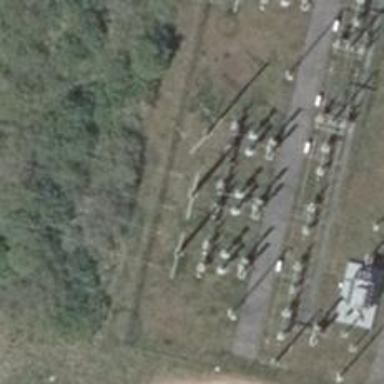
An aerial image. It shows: Cross-shaped pole.